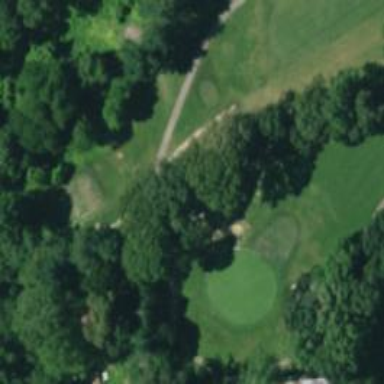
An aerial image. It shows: Well-maintained footway that resembles grade1 track. It is likely path used for golfing.